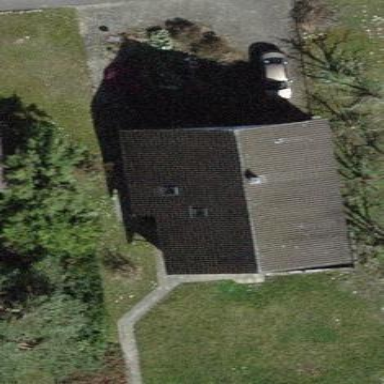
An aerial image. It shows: Building with tile roof.